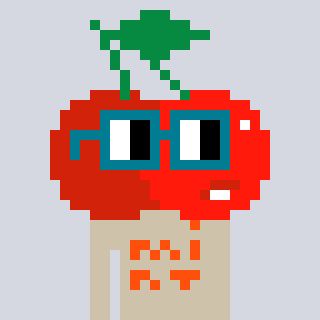
a pixel art character with square dark green glasses, a cherry-shaped head and a bege-colored body on a cool background